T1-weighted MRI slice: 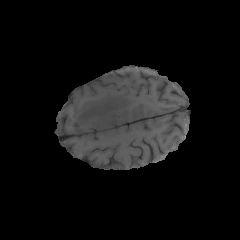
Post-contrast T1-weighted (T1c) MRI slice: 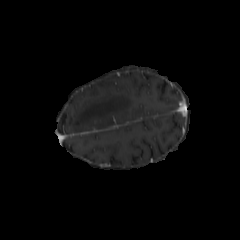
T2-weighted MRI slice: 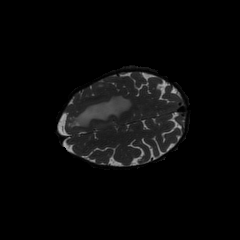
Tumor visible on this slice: yes